Question: I'm struggling with getting Linq To NHibernate to work. I have referenced NHibernate, NHibernate.Linq and NHibernate.ByteCode.Castle . Also I have all other dependencies in the same folder.
Code / Error message:
'''
Public Function GetProjectsByName(ByVal ProjectName As String) As List(Of Project)
Return (From x In _session.Linq(Of Project)() Where x.Name.Equals(Project))
End Function
'''
> "Linq is not a member of NHibernate.ISession"
... tells me that the LINQ extensions aren't loaded. Using NHibernate.Linq seems to be made in a way that it's incredibly easy to use, hence there are no tutorials on how to set it up. (Or at least I couldn't find any).
Do you have any idea, what I could be missing?
References of Data Access Layer

Thanks in advance
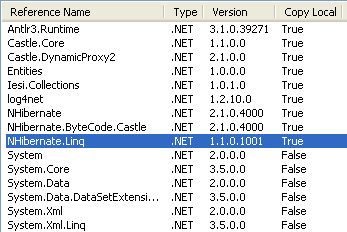
Answer: Issue resolved! It was indeed due to different versions of assemblies, like Tomas Pajonk suggested.
The following assembly versions work together:
- - - - - - - -
Thanks to everybody who helped!